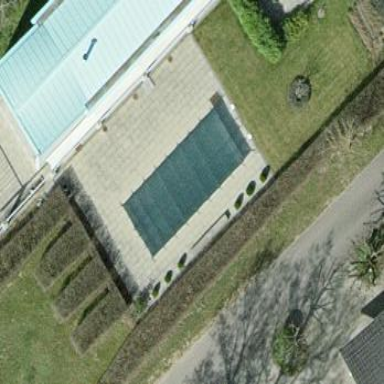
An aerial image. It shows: Swimming pool located in leisure land.